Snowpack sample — Buffalo Mountain, Silverthorne, Colorado, USA (1/25/25, 10:11 AM MST)
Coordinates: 39.6222, -106.1139
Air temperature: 22 °F
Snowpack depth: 110 cm
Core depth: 10 cm
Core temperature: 46.4 °F
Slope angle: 12°, slope face: 102°
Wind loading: high
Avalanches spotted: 0
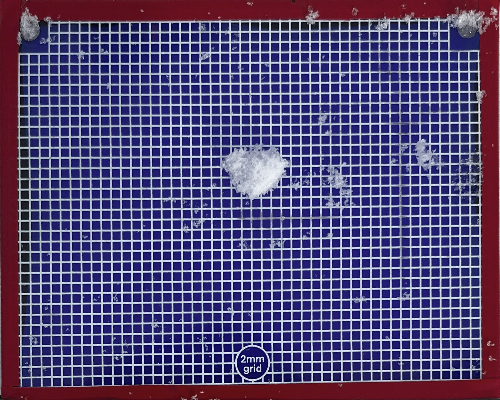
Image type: profile
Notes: No avalanches nearby, collected on the outskirts of a fire break 15 meters from the treeline, on way to Buffalo and Red Mountain